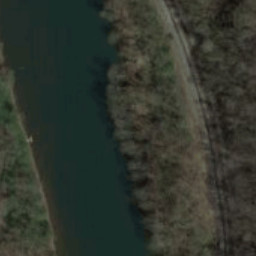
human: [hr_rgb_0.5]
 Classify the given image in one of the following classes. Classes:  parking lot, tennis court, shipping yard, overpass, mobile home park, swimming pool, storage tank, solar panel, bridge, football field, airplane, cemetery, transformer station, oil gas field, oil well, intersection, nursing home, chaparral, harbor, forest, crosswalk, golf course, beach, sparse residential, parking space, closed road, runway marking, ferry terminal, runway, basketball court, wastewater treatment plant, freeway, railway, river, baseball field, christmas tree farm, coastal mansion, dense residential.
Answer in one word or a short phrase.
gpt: river